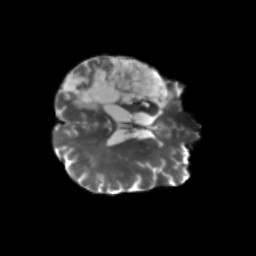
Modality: T2w
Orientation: axial
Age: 48
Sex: male
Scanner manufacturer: siemens
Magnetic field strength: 3 T
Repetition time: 5.25 s
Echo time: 0.08 s